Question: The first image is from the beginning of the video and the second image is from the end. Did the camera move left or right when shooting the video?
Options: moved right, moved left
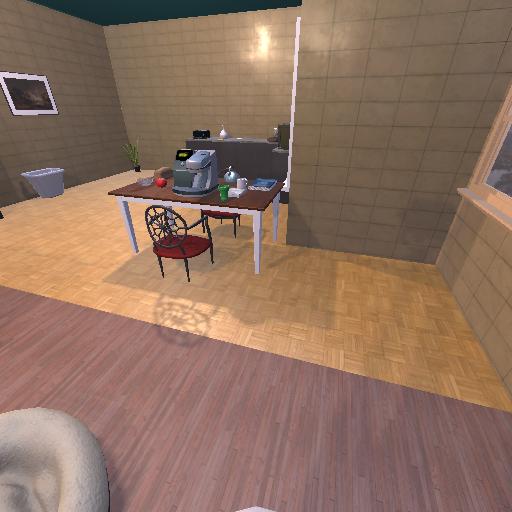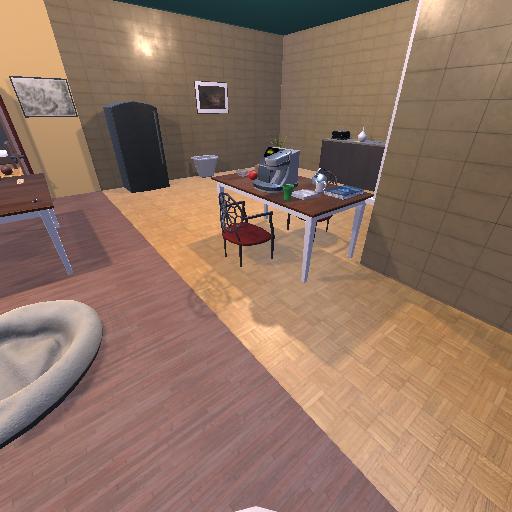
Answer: moved right